Field crop: tomato
Growth stage: 1
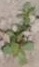
Species: portulaca